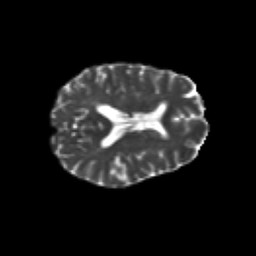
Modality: T2w
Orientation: axial
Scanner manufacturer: siemens
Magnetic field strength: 3 T
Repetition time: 6.8 s
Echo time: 0.093 s